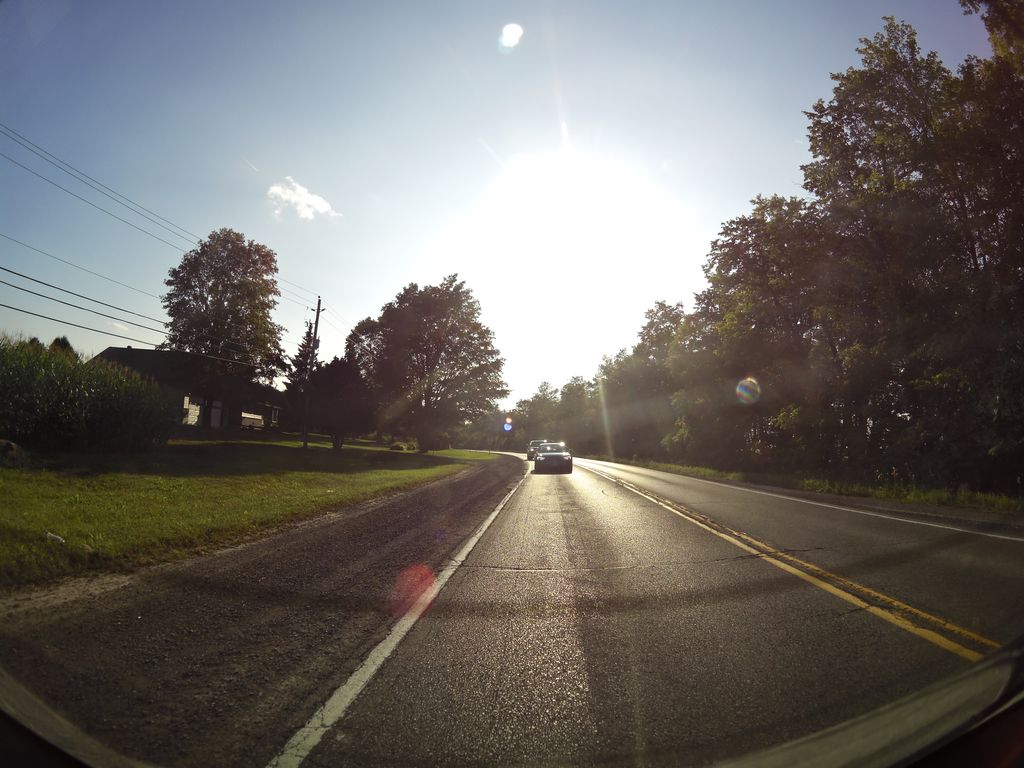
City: ottawa-gatineau